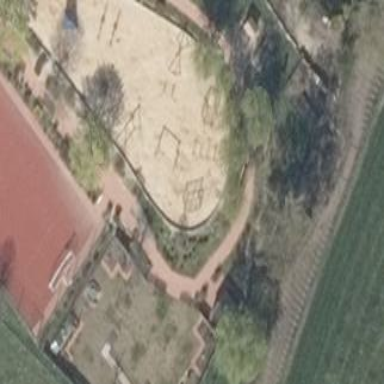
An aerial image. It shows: Playground with sand surface.